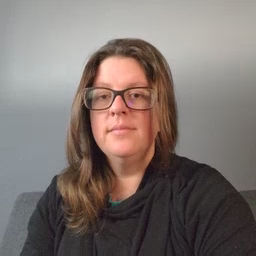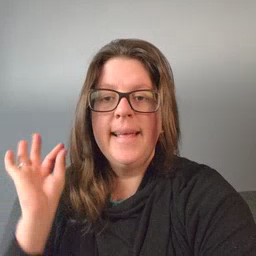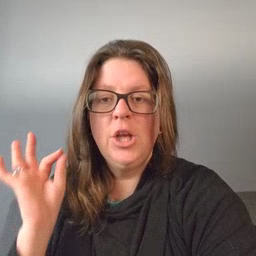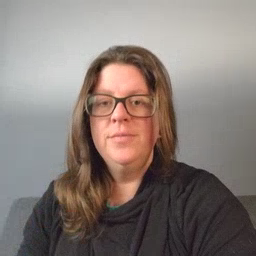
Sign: hair